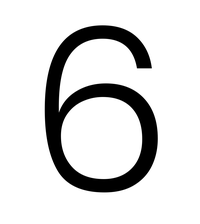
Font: Poppins-Light